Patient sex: F
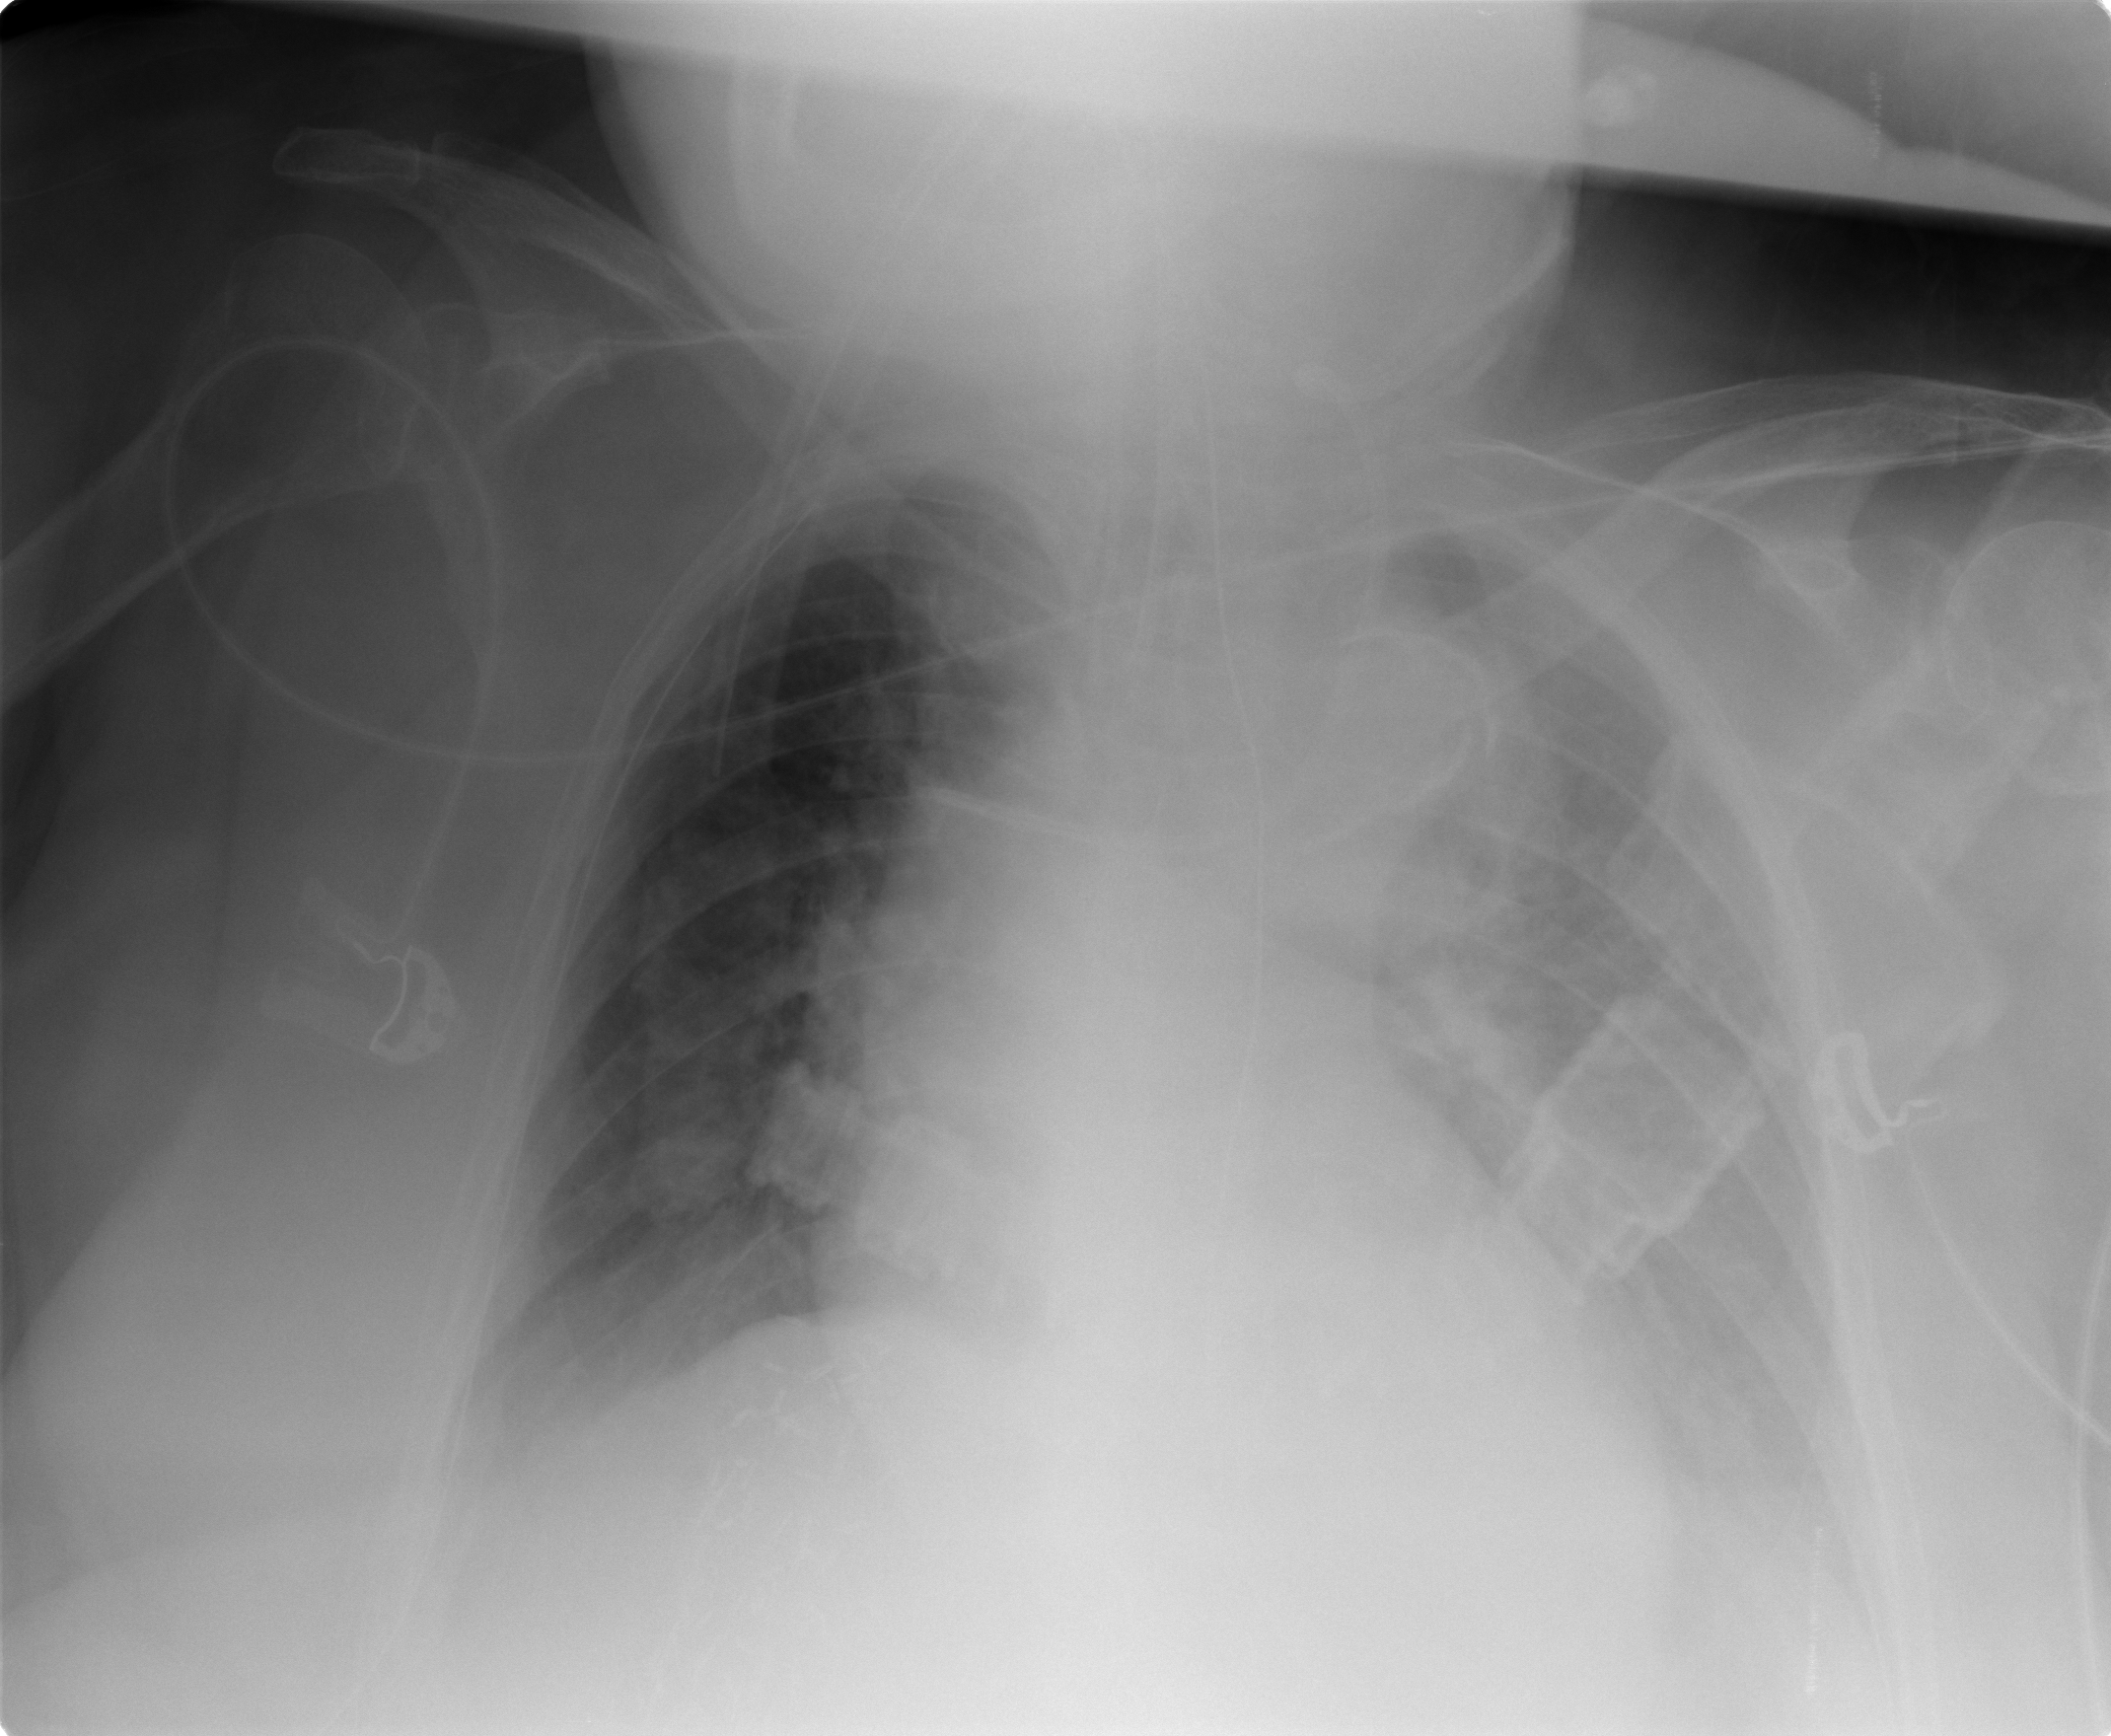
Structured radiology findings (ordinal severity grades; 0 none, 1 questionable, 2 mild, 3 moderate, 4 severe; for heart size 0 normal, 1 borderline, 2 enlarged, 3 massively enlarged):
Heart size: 2
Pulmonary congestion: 0
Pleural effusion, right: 0
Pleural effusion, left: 2
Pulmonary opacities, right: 0
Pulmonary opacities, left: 0
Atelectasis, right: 2
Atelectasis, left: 2